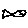
Label: fish